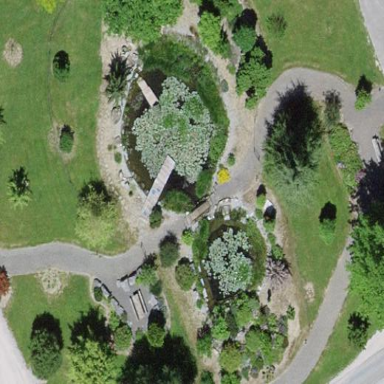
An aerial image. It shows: Garden that is leisure land.